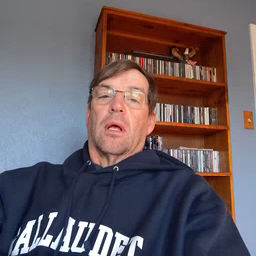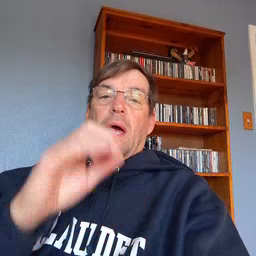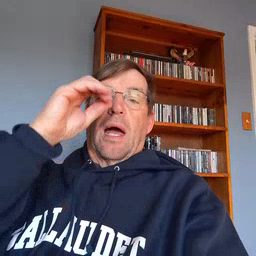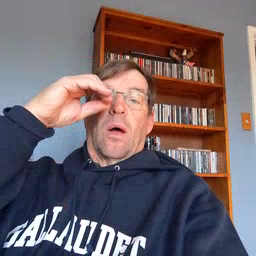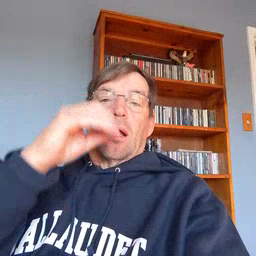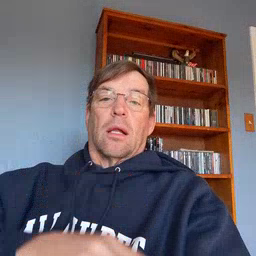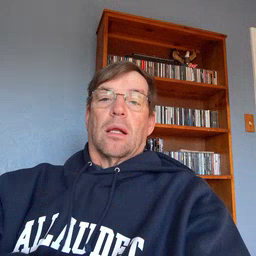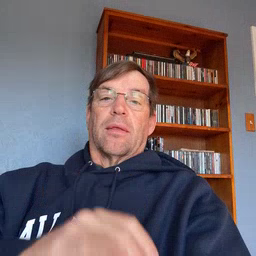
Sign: owl